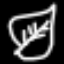
Label: leaf